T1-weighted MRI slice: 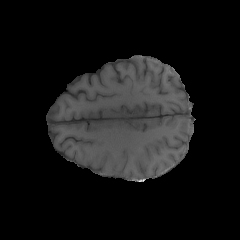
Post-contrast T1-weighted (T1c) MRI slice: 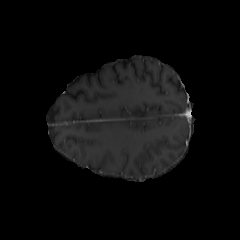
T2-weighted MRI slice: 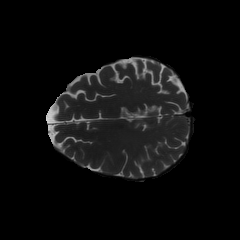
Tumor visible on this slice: no